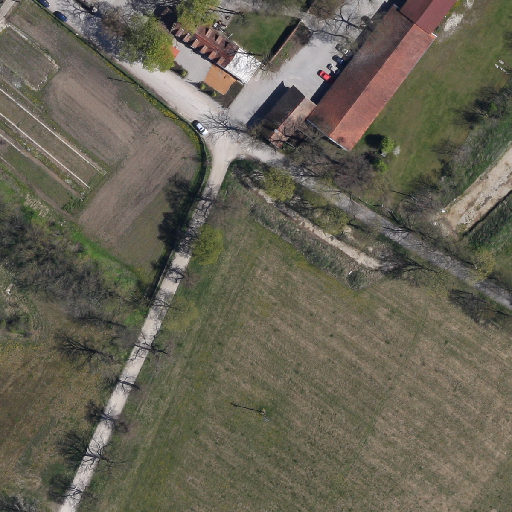
Referring expression: building along the road